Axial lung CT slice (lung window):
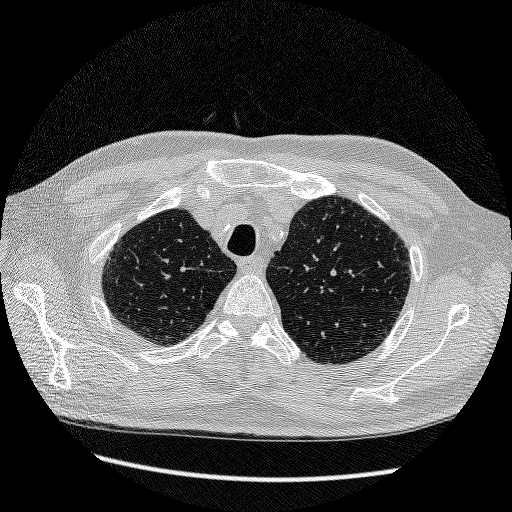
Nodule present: no